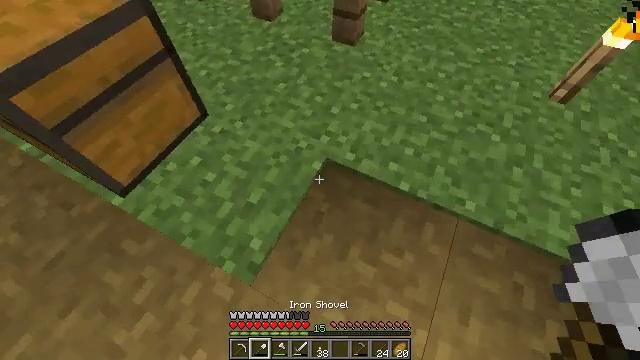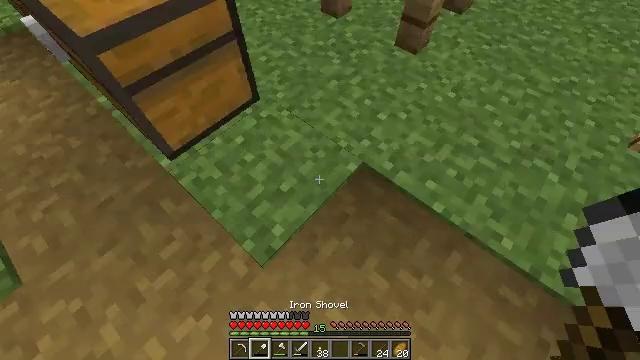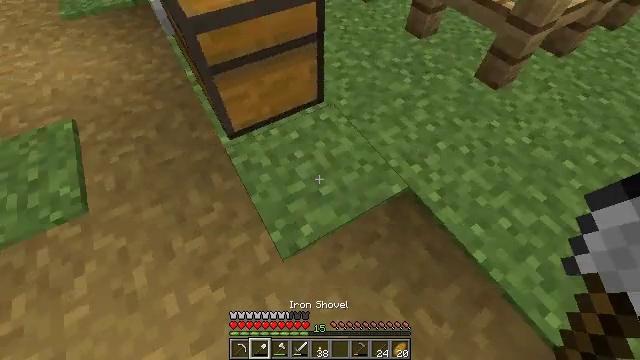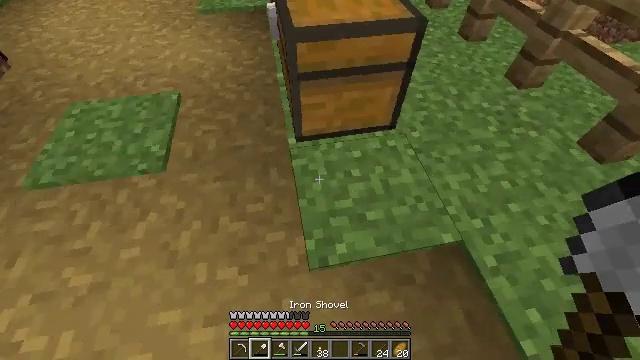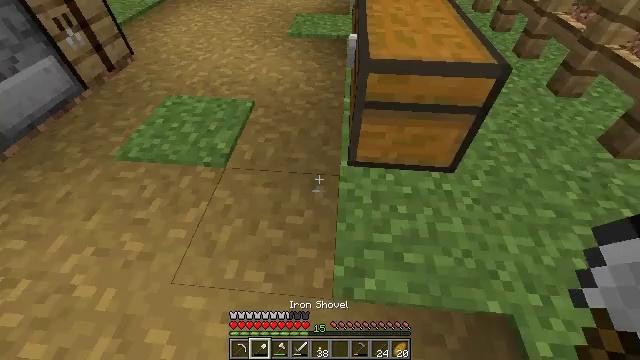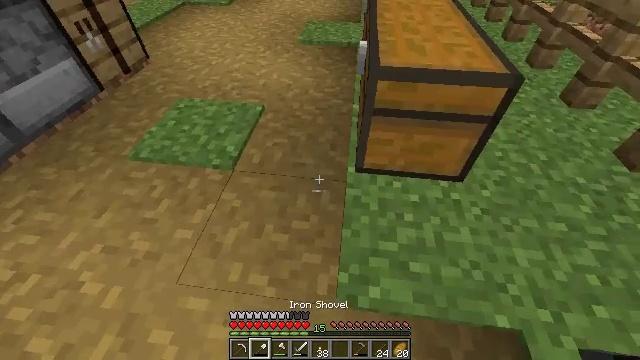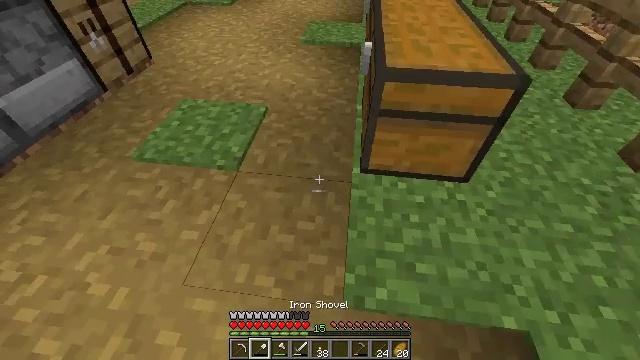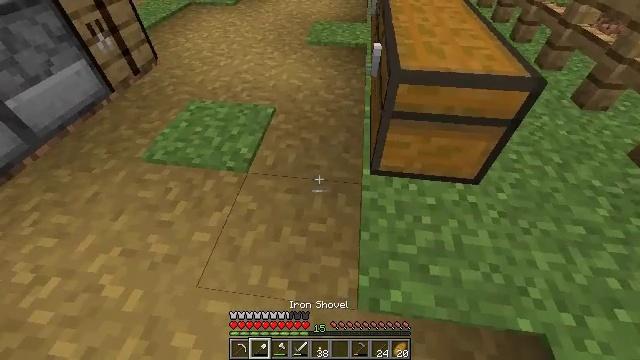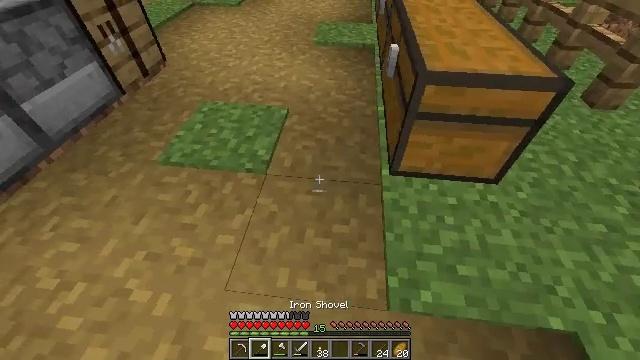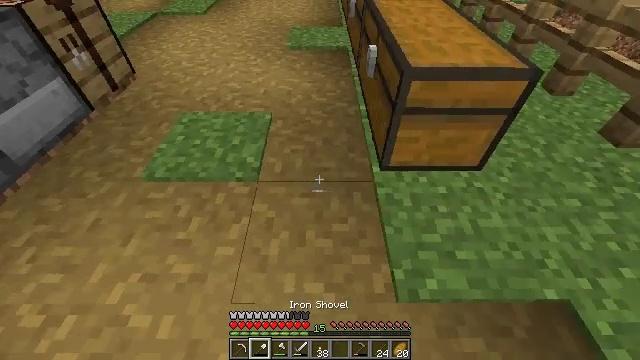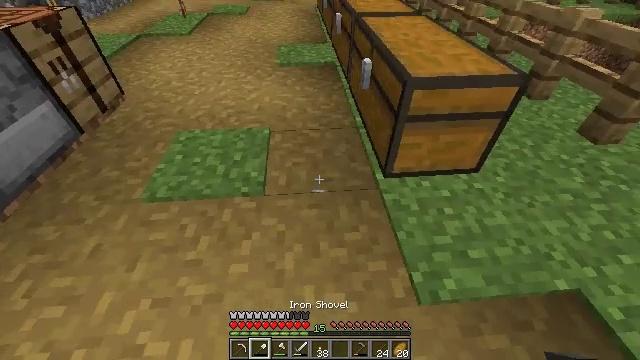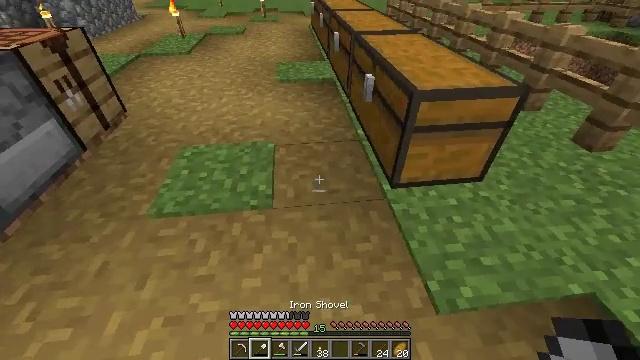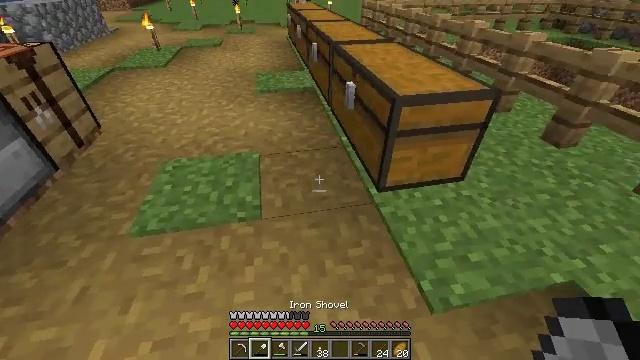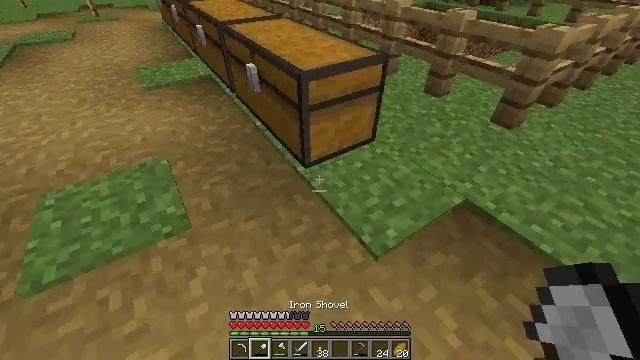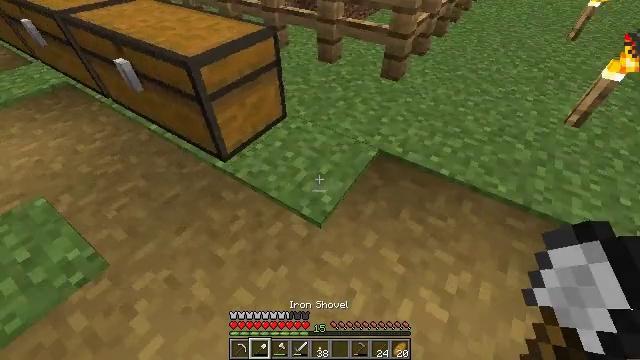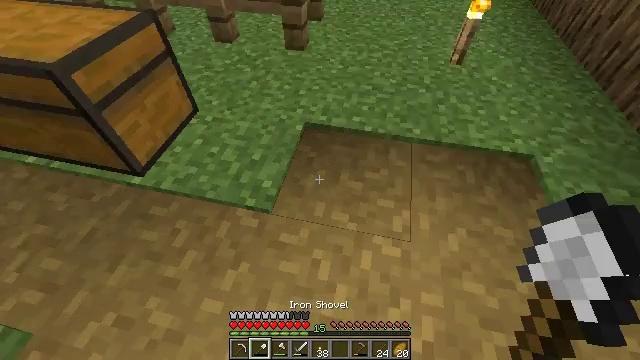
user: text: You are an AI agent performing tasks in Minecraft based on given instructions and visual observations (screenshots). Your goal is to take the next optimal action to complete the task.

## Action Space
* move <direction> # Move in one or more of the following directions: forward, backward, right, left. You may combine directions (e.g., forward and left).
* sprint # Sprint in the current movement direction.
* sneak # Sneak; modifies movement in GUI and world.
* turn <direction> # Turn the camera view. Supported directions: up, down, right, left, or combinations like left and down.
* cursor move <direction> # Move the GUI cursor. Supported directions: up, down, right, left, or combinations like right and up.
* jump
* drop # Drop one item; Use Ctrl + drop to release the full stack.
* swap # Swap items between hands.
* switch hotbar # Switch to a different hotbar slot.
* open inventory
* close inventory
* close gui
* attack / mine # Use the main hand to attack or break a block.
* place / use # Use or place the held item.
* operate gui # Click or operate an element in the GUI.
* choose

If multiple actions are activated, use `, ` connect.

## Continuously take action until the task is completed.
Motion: motion action
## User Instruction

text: Remove a stone hoe from the inventory.
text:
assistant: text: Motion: turn left
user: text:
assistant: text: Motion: turn left and up
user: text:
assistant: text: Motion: turn left and up
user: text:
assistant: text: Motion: turn left and up
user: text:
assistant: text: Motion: turn left and up
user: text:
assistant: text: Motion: move left
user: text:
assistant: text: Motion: move left
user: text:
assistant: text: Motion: move left
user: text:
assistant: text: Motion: move left, turn right
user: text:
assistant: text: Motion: turn right and up
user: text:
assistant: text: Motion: turn right and up
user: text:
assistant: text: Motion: turn right and up
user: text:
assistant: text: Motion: turn right and down
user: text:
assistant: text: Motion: turn right and down
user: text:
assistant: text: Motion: turn right and down
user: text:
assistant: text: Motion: turn right and down
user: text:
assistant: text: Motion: no_op
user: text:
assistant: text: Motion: no_op
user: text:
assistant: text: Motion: no_op
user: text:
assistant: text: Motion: no_op
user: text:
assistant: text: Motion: no_op
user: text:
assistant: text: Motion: no_op
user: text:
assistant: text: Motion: no_op
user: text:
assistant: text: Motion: no_op
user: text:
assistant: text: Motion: turn up
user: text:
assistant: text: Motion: turn right and up
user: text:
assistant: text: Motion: turn right and up
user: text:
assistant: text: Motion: turn right and up
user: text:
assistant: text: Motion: turn right and up
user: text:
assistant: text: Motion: no_op